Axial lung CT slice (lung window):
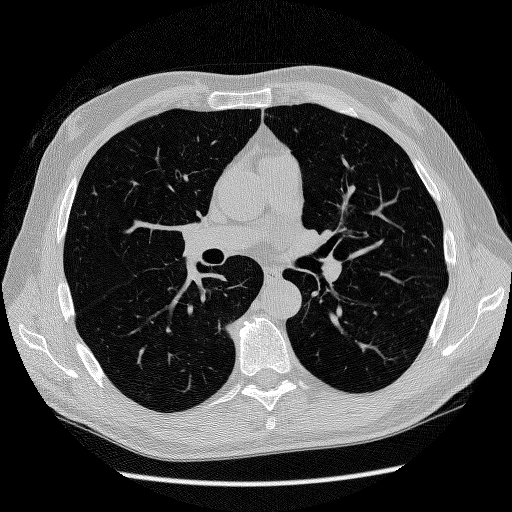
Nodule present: no